Question: App should be automatically added to Safari share and on tapping Safari share button app shows on it like Facebook or Twitter. How can I implement this functionality?
For further reference I have added a image below.

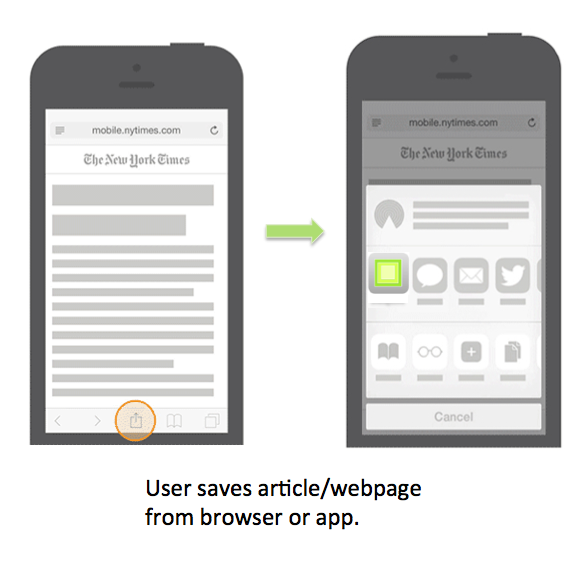
Answer: You can use the share extension feature provided in IOS8.<URL>